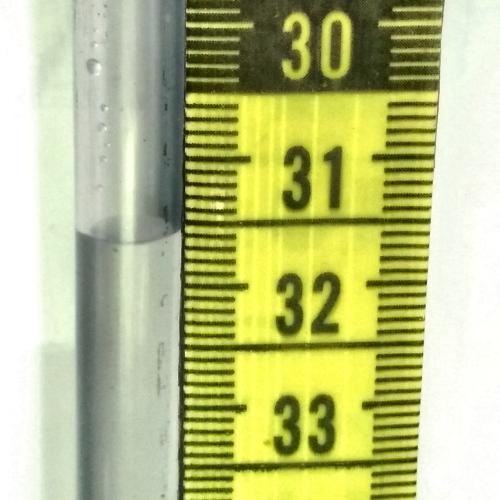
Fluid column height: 31.6 cm